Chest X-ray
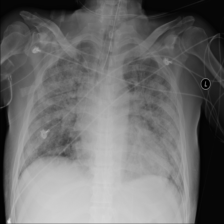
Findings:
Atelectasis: negative
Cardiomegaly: negative
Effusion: negative
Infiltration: negative
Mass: negative
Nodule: negative
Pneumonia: negative
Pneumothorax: negative
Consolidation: negative
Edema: positive
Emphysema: negative
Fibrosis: negative
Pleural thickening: negative
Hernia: negative